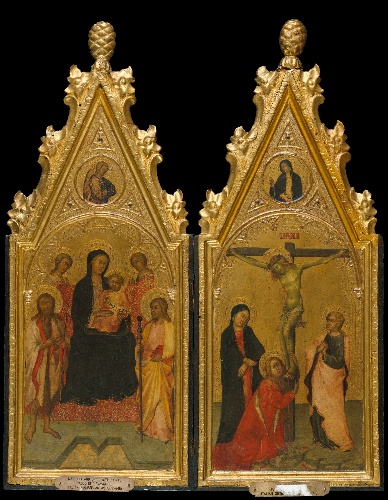
Title: Diptyc
Artist: Workshop of  Paolo di Giovanni Fei
Artist bio: Italian, Sienese, active by 1369, died 1411
Date: 1400–1410
Object type: Diptych
Classification: Paintings
Medium: Tempera on wood, gold ground
Culture: Italian, Siena
Dimensions: Left wing, overall, with engaged frame, 17 7/8 x 7 3/4 in. (45.4 x 19.7 cm); left wing, painted surface, including gable, 15 7/8 x 6 1/2 in. (40.3 x 16.5 cm); right wing, overall, with engaged frame, 18 x 7 3/4 in. (45.7 x 19.7 cm); right wing, painted surface, including gable, 15 7/8 x 6 1/2 in. (40.3 x 16.5 cm)
Department: Robert Lehman Collection
Credit line: Robert Lehman Collection, 1975
Accession year: 1975
Repository: Metropolitan Museum of Art, New York, NY
Tags: Crucifixion|Christ|Madonna and Child